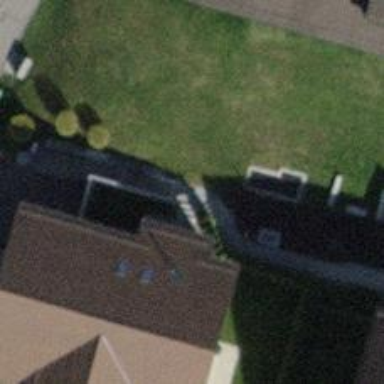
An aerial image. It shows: Road with steps.